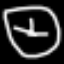
Label: clock